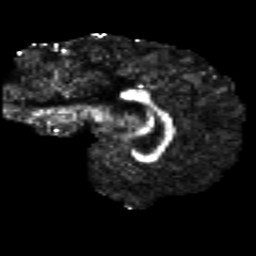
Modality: FA
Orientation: sagittal
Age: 23
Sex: male
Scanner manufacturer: siemens
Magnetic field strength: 3 T
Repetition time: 8.8 s
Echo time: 0.085 s